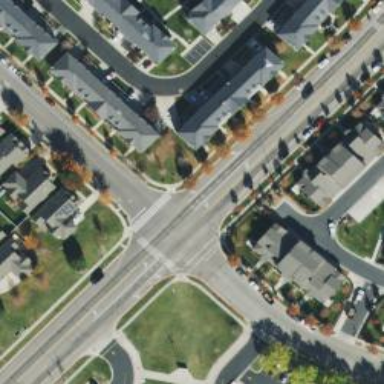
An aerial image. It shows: Marked road crossing.